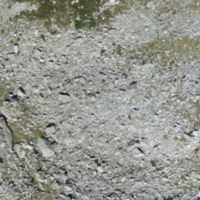
EUNIS habitat code: 31
Species observed at this site:
Urtica dioica